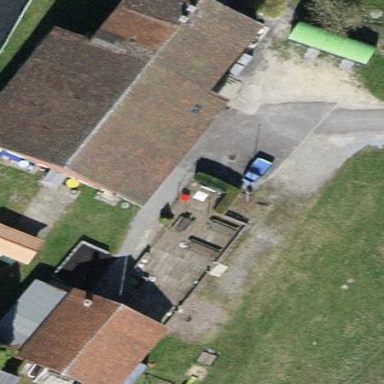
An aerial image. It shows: Farmyard area.